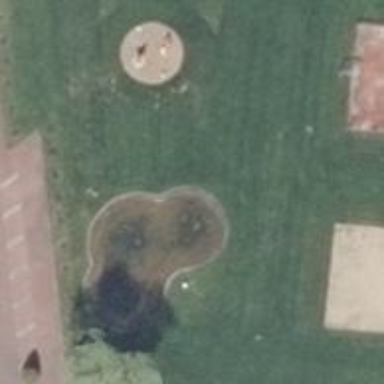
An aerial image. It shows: Fountain.